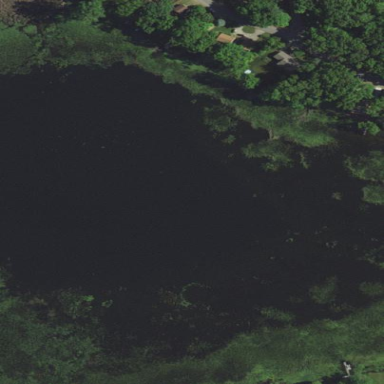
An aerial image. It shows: Serene lake.